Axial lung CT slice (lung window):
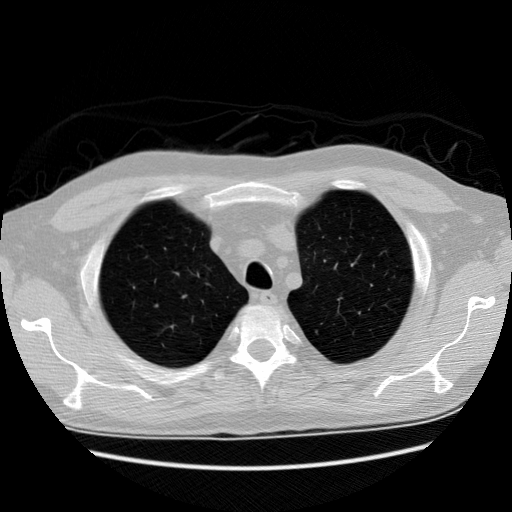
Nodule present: no